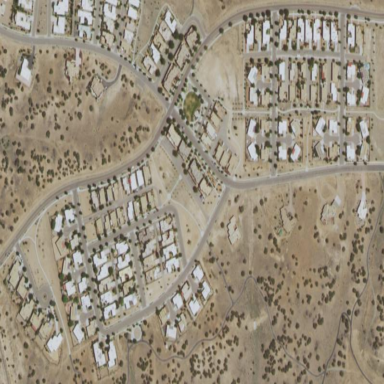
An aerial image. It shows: This residential area consists of single-family homes.